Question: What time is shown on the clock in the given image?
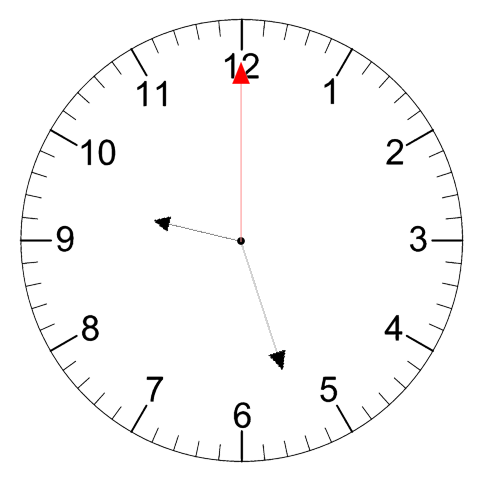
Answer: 09:27:00